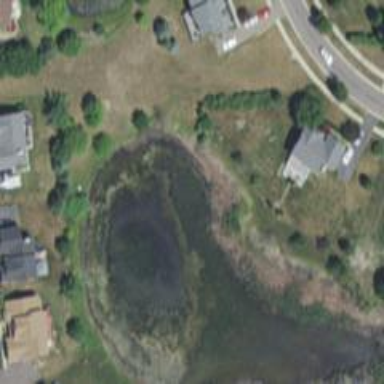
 showcasing the natural beauty of water."